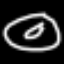
Label: donut